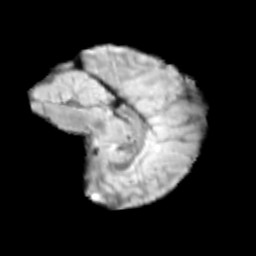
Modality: T2w
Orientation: sagittal
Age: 10
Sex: male
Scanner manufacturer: siemens
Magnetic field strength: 3 T
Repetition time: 3.8 s
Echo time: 0.07 s